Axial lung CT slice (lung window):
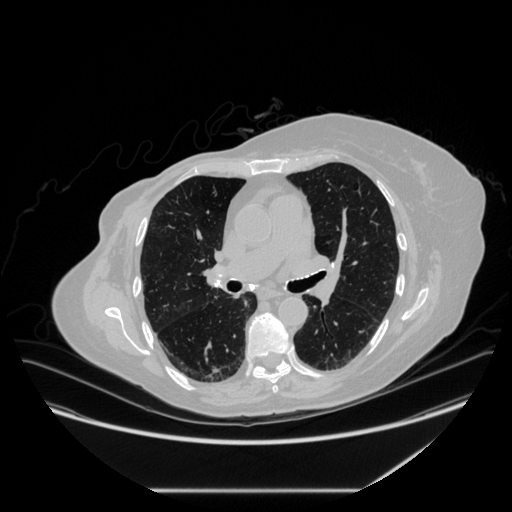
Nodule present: no